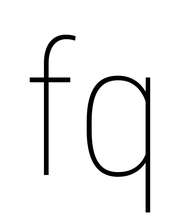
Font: Roboto_Condensed_Thin